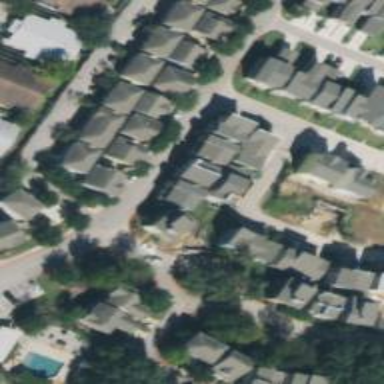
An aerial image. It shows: Living street used as alley.